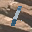
Label: 1